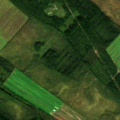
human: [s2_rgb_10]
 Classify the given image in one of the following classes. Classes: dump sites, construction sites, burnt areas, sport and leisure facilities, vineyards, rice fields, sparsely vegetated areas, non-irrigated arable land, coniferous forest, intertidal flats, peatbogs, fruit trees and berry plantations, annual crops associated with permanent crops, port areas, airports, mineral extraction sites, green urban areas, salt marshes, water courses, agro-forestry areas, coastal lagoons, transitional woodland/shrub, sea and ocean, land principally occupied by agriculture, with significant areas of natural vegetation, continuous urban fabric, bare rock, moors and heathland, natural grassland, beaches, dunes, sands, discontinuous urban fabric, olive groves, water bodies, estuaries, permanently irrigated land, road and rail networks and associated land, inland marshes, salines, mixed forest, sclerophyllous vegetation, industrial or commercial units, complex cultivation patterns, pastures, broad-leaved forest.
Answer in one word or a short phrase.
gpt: non-irrigated arable land, coniferous forest, transitional woodland/shrub, peatbogs